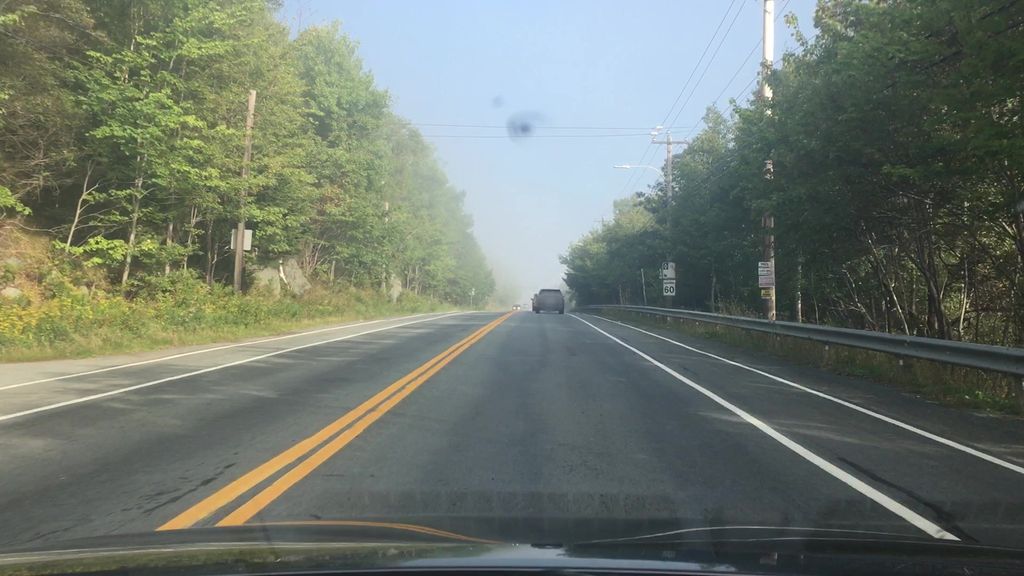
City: halifax